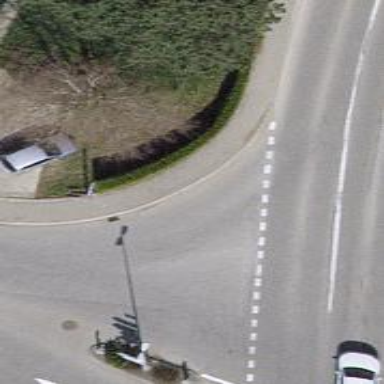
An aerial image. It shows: Sidewalk.